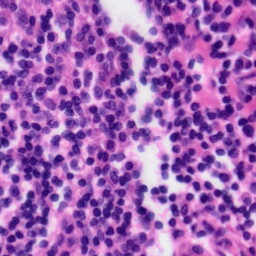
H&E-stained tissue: Tonsil